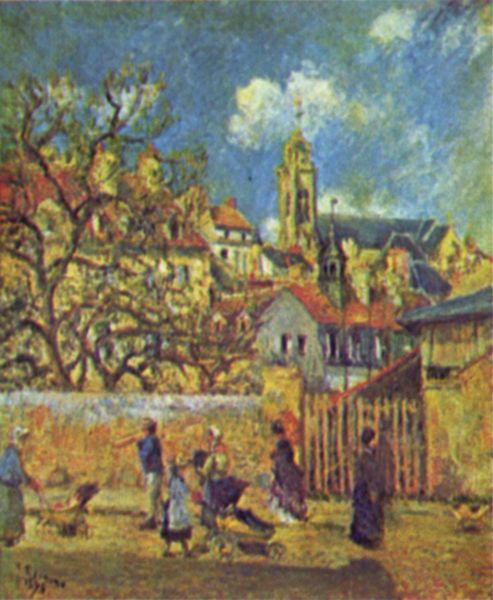
Titel: Park in Pontoise
Künstler: Camille Pissarro
Standort: New York (New York)
Institution: Privatsammlung
Schlagwörter: baum, blau, gemälde, himmel, mann, schatten, weiß, wolken, cezanne, frauen, gelb, grün, impressionismus, kirchturm, landschaft, menschen, mädchen, stadt, äste, braun, damen, fenster, frankreich, frau, grau, holz, kleid, licht, männer, strasse, tür, dach, dame, gebäude, haus, hund, rot, schirm, schnee, sonnenschirm, tier, tiere, weg, wolke, zaun, hochformat, leute, malerei, rock, wand, öl, ast, häuser, gatter, kirche, sonne, kind, england, genre, kinder, kirchturmspitze, räder, turm, garten, sommer, ort, passanten, schule, pointilismus, last, schürzen, dorf, dächer, mauer, tag, kahl, herbst, hof, latten, winter, van gogh, arbeiter, figuren, rad, wagen, ölgemälde, spielen, kopftuch, monet, bretter, junge, frühling, tor, unscharf, gauguin, ortschaft, stadtansicht, spiel, scheune, kirchenturm, türme, gehweg, kathedrale, gestalten, rue, gemäuer, verschwommen, pforte, kapelle, stadtmauer, fröhlich, außenraum, kinderwagen, bauten, hühner, pointillismus, kriche, bauwerke, pissaro, tire, stad, dam, wolekn, rouen, pont aven, bernard, gittter, kinder kirche, 1800, 1920, tadz